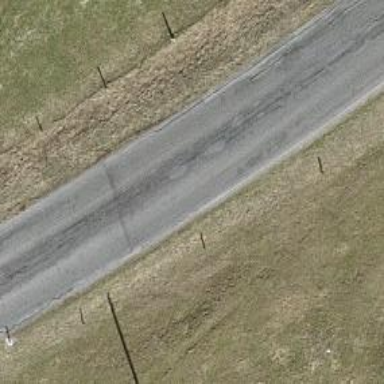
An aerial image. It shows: Tertiary road with asphalt surface.